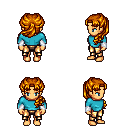
a pixel art fantasy rpg character, female body template, human, tanned skin, teal long-sleeve shirt, gold greaves, dark blonde princess hairstyle, white cloth bracers, four views (front, back, left, right), 2x2 character sprite sheet, small pixel art, hard edges, no anti-aliasing